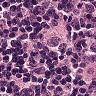
Metastatic tissue present: yes